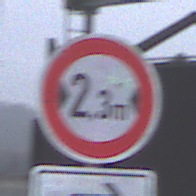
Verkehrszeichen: TatsaechlicheBreite2Komma3
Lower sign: RichtungsangabeDurchPfeile5
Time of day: MorningAfternoon
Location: Outdoor (Suburban)
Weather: Overcast
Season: NotSpecified
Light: Natural